Question: I would like to embed a facebook button on my website so that users can post the page to their facebook wall.

Something like this.i cant find a good tutorial for this.How to embed this and make it possible by using javascript?I have already made the facebook app and got my app ID.Dont know what to do next.Any help?
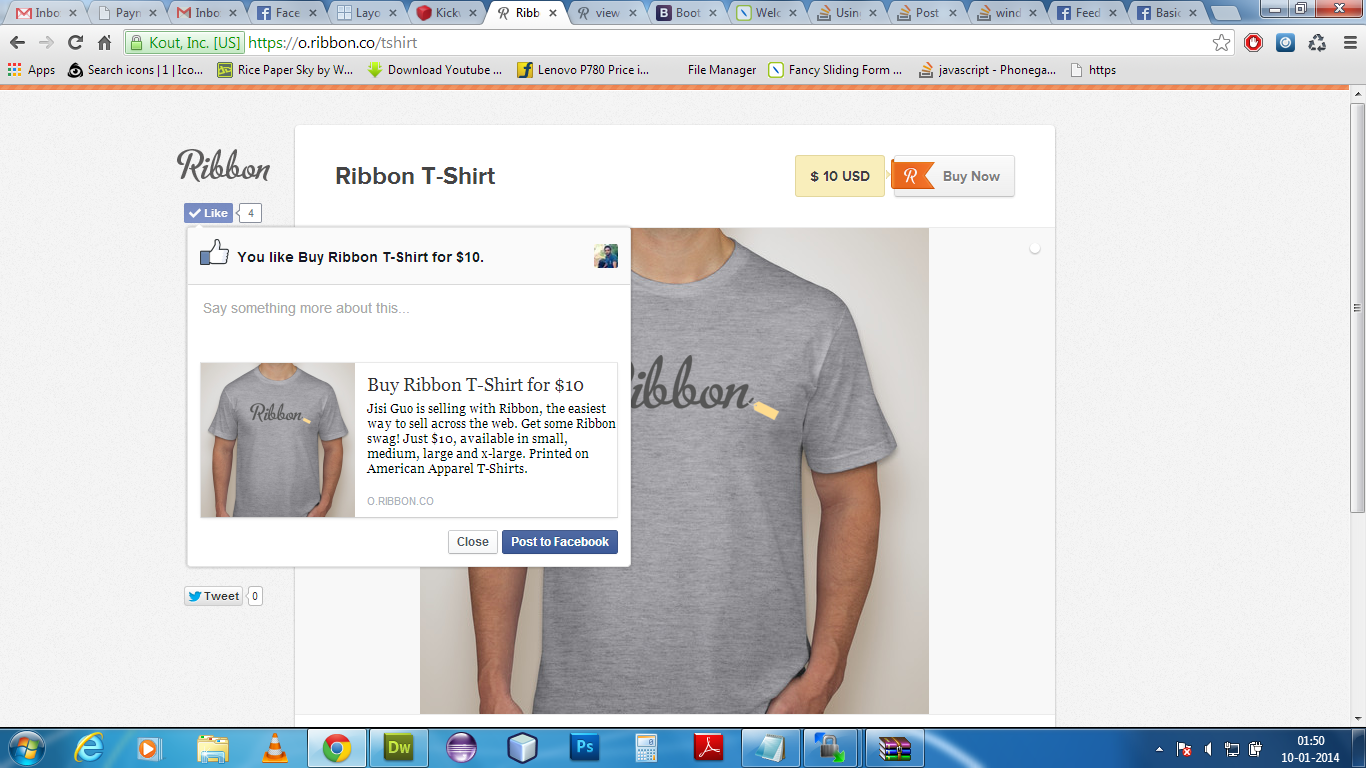
Answer: I did this for the first time today.
The next step will be adding the open graph values as meta tags in the head element page. As, someone else pointed out, this information can be found on the developers Facebook reference page. Make sure you put the "Facebook script" after the body tag or you will get a whole bunch of errors and it will not work.
Once your finished, you can use Facebook's debug tool to test if it's working properly (also available in developer section).
Again, you will need to make sure you put the "Facebook script" after your body tag or this will not have any effect on how your page posts.
'''
<script>(function(d, s, id) {
var js, fjs = d.getElementsByTagName(s)[0];
if (d.getElementById(id)) return;
js = d.createElement(s); js.id = id;
js.src = "//connect.facebook.net/en_US/all.js#xfbml=1&appId=258515144314430";
fjs.parentNode.insertBefore(js, fjs);
}(document, 'script', 'facebook-jssdk'));</script>
'''
Then put this in your 'head' element.
'''
<head>
<title>Hello World!</title>
<meta property="fb:app_id" content="<PHONE>">
<meta property="og:title" content="Hello World">
<meta property="og:site_name" content="The Wonderful World of Hellos">
<meta property="og:url" content="http://blahblahblah.com">
<meta property="og:description" content="Check out how to say hello to the world!">
<meta property="og:image" content="http://link-to-image.jpg">
</head>
'''